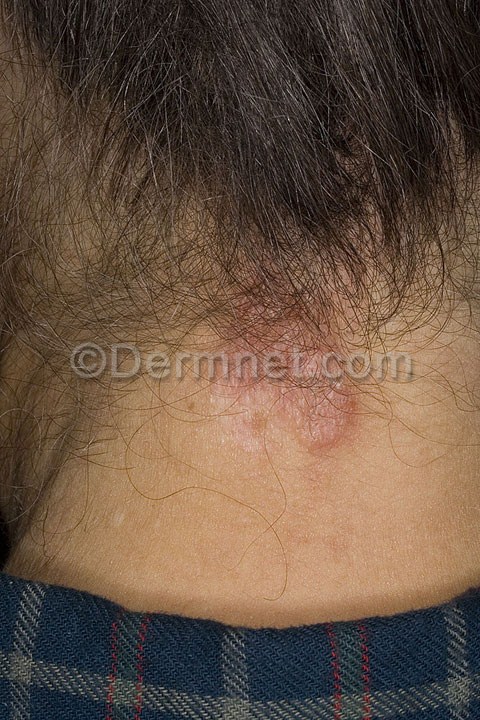
Disease: Eczema Photos